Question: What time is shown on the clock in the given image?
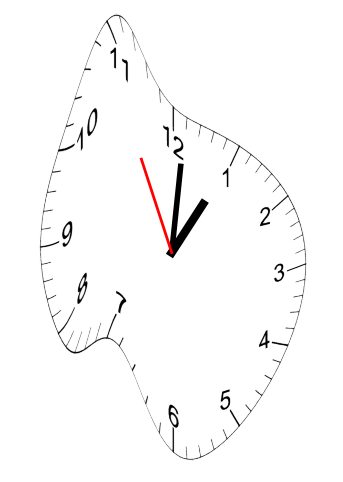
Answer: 01:00:55